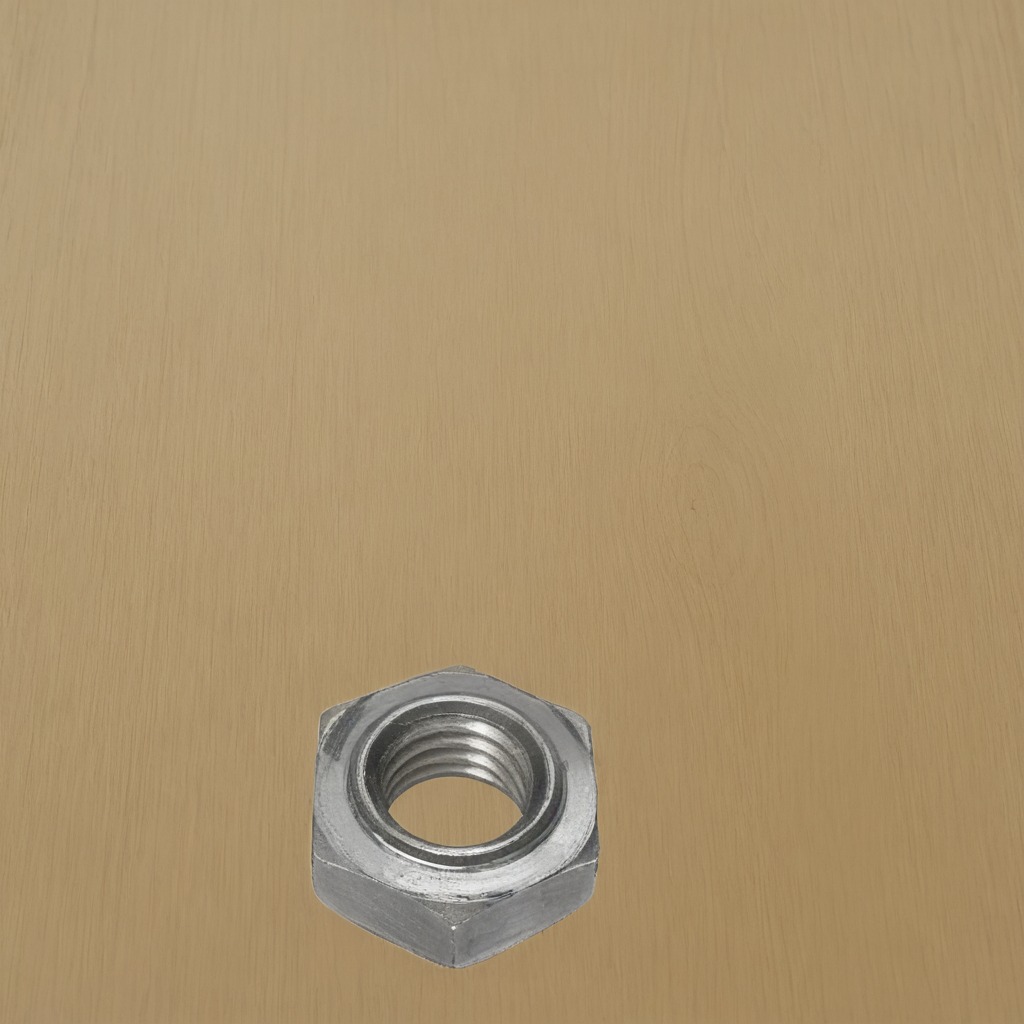
A metal nut is lying on the plywood surface in a paint workshop lit by afternoon window light.